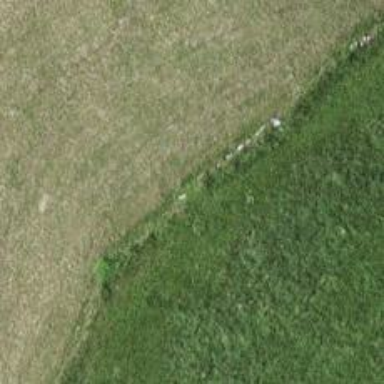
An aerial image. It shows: Dry stone wall barrier.